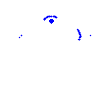
Particle: pion